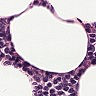
Metastatic tissue present: no